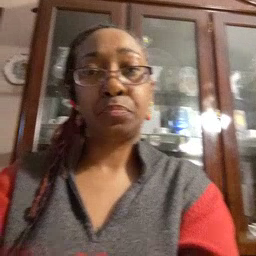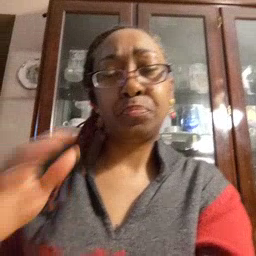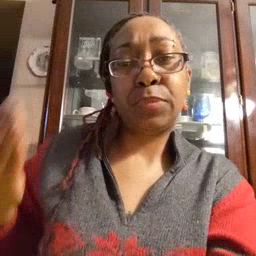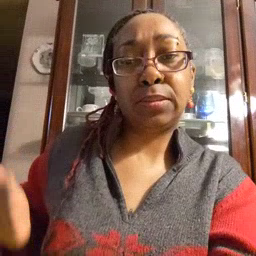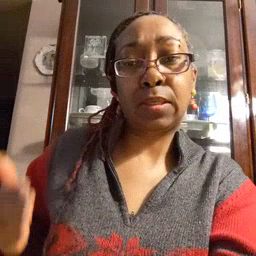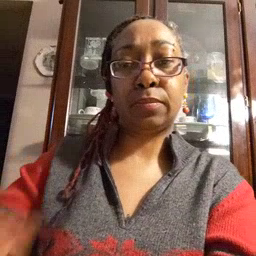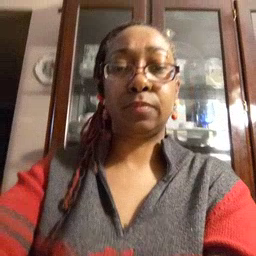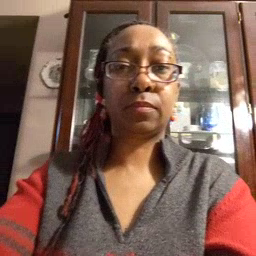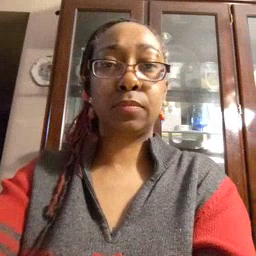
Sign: beside